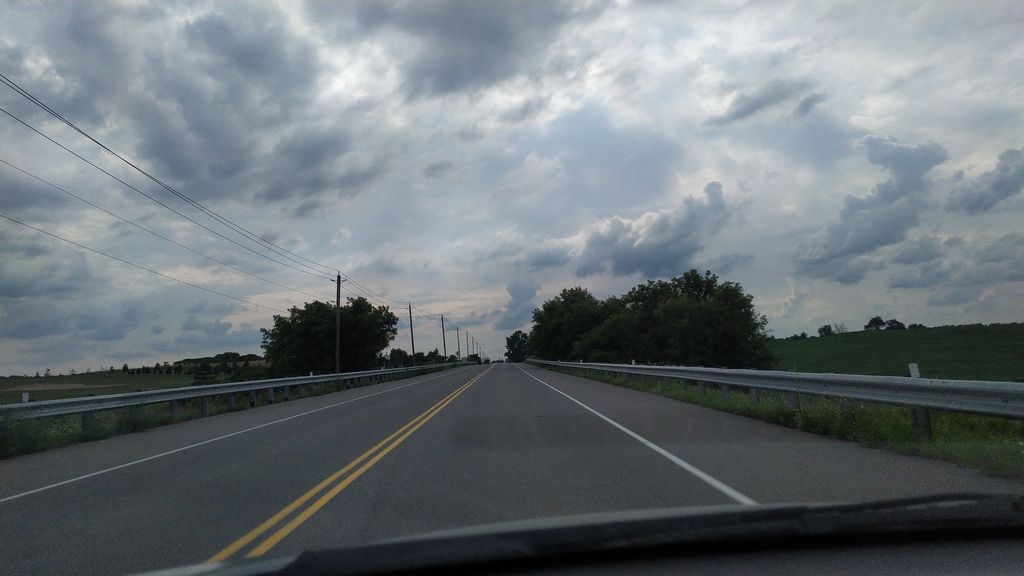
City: kitchener-waterloo